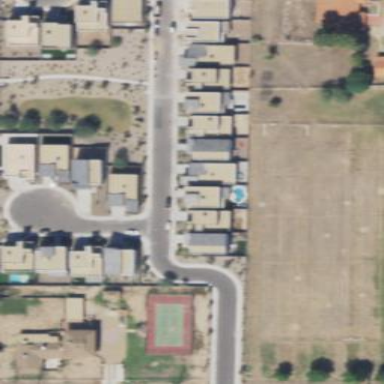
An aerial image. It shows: This residential area consists of single-family homes.